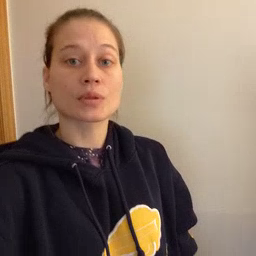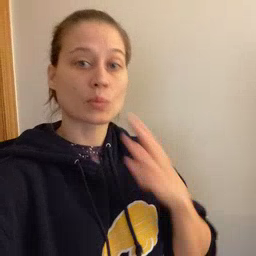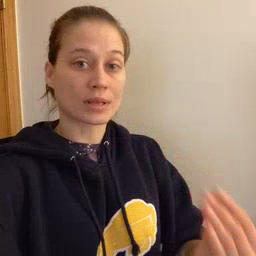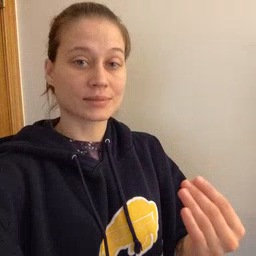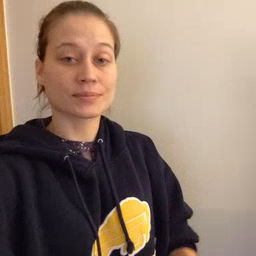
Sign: wet